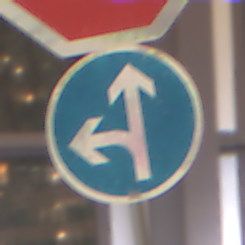
Verkehrszeichen: VorgeschriebeneFahrtrichtungGeradeausOderLinks
Zusatzzeichen oben: Stop
Umgebung: Indoor, Urban
Tageszeit: NotSpecified
Wetter: NotSpecified
Licht: Artificial
Jahreszeit: NotSpecified
Kontrast: MediumContrast